Field crop: tomato
Growth stage: 1
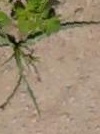
Species: cyperus